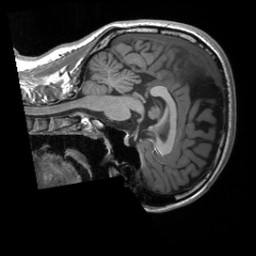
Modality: T1w
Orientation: sagittal
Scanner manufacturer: siemens
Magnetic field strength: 3 T
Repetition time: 2 s
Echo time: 0.0023 s